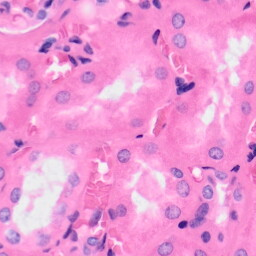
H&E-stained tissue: Kidney